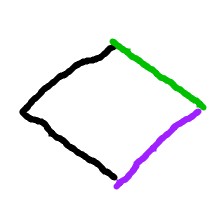
Shape: rhombus